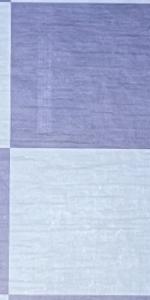
Label: Empty